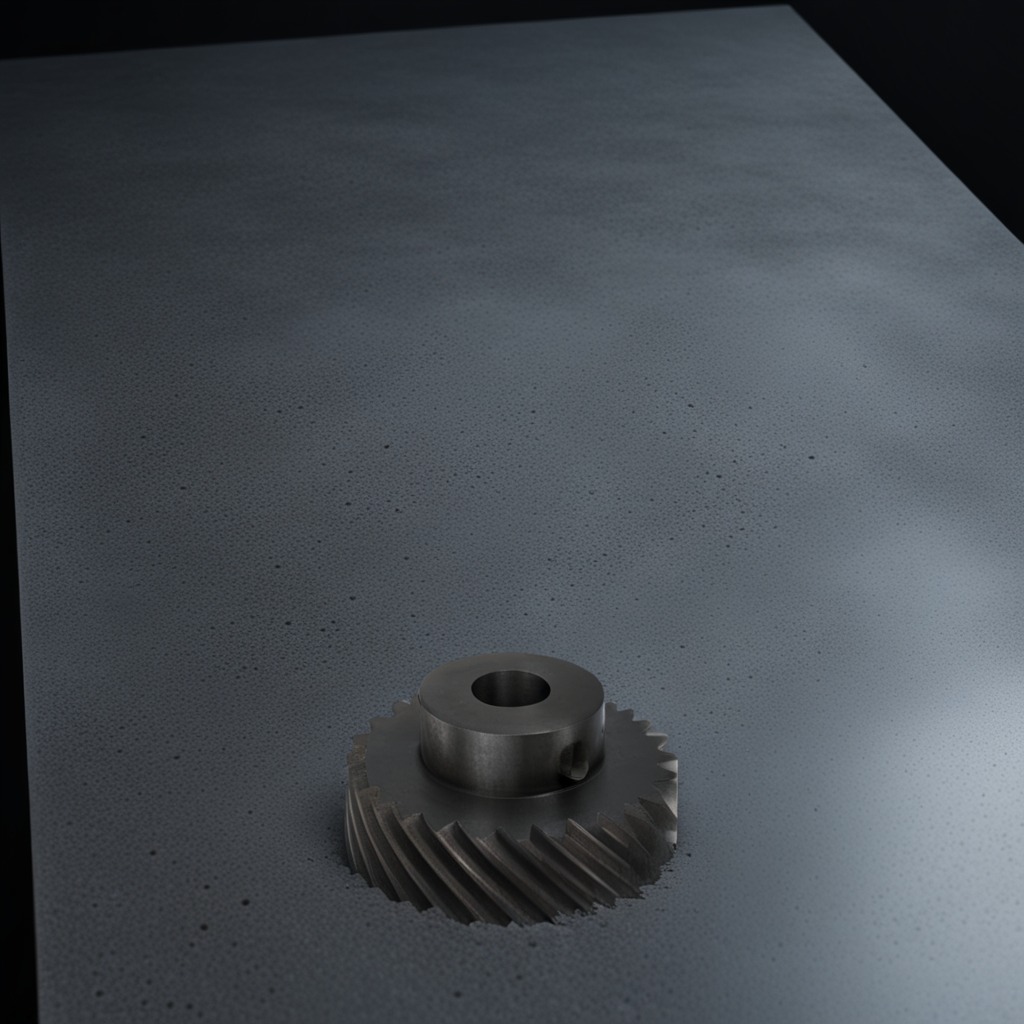
A steel gear with teeth is lying on the clean granite table inside a workshop at night.